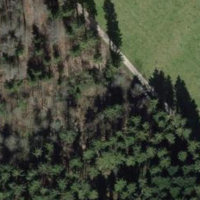
EUNIS habitat code: 44
Species observed at this site:
Corylus avellana